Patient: sex M, age 31
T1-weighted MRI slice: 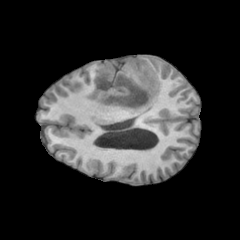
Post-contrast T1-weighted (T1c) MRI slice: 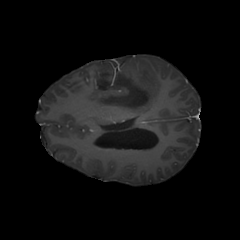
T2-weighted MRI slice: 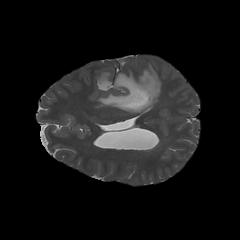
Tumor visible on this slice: yes
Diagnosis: Astrocytoma, IDH-mutant
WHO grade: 3